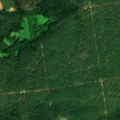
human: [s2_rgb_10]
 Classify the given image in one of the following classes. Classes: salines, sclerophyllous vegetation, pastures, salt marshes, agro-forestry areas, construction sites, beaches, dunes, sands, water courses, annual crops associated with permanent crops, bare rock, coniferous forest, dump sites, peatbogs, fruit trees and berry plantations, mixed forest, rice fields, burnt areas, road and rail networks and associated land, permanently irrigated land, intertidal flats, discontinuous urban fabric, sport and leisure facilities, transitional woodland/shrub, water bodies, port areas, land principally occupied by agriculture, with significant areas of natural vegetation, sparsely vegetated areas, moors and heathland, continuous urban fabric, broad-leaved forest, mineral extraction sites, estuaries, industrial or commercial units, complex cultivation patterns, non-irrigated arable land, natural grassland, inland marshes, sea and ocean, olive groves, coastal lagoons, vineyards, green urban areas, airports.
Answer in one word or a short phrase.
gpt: coniferous forest, mixed forest